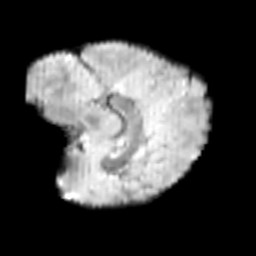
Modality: T2w
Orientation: sagittal
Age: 8
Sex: female
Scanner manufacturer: siemens
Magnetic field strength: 3 T
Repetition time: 3.8 s
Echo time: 0.07 s